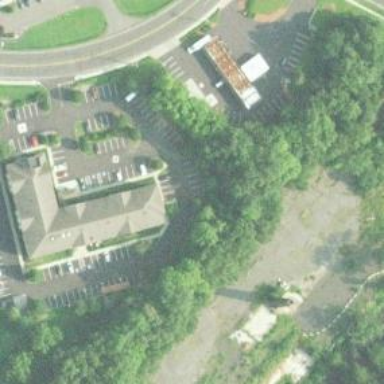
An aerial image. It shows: Hotel building.